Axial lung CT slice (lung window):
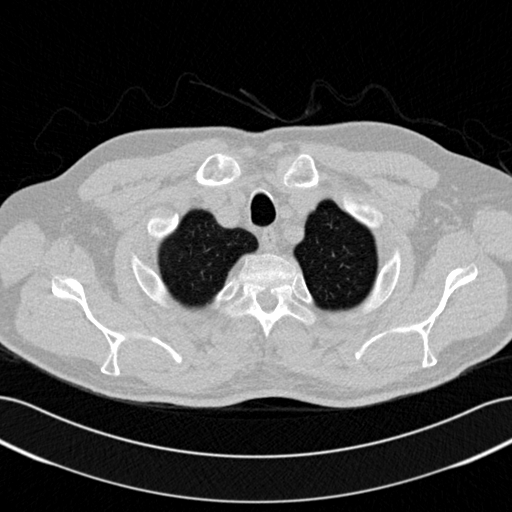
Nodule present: no